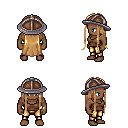
a pixel art fantasy rpg character, male body template, human, dark skin, brown pirate shirt, gold greaves, light blonde extra-long hairstyle, chain helm, bracelets, four views (front, back, left, right), 2x2 character sprite sheet, small pixel art, hard edges, no anti-aliasing